Question: I have found a lot of posts on this but so far no luck. I am targeting iOS 6.0 and have a custom background image for my navigation bar. The top 2 corners are rounding and I have not found a way to prevent this. I've tried setting the status bar to black translucent (seems you can't do this on the iPad) but no luck. I'm attaching a screenshot (see the blue is rounded on the top edges). Any help greatly appreciated, thanks.

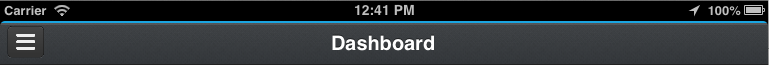
Answer: Second, that rounding is something that the status bar itself does - see <URL>. So, there a way - get rid of the status bar.
However, your app doesn't look like the type that it would make sense to have the status bar go away. If I were you, I would just leave it as-is - it looks how it is.